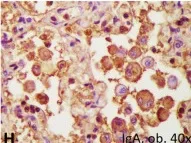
IgA positivity in the desquamated cells.
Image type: pathology (immunostaining)